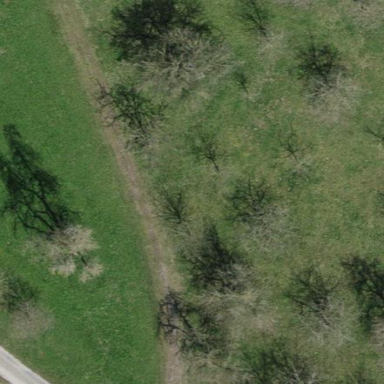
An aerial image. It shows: Orchard.